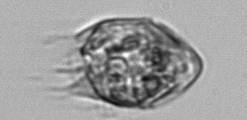
Label: Strombidium_morphotype1